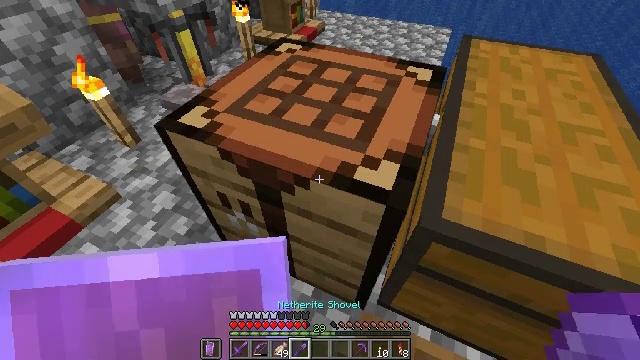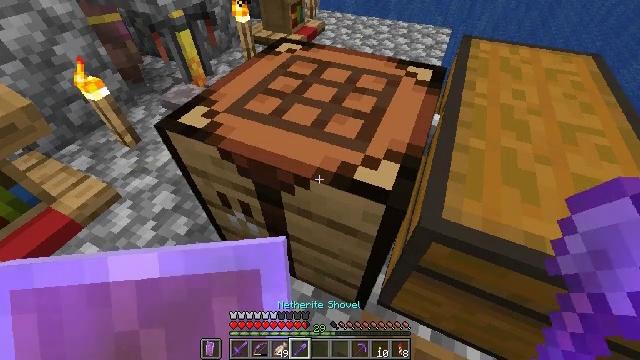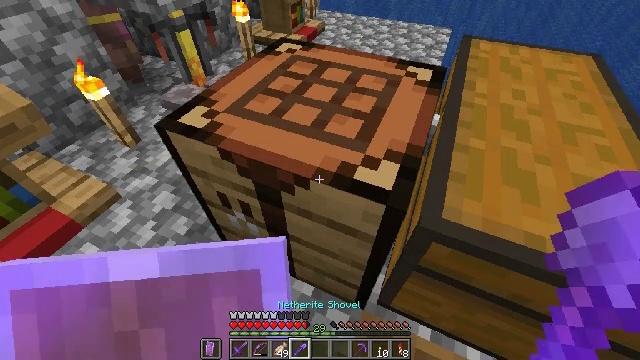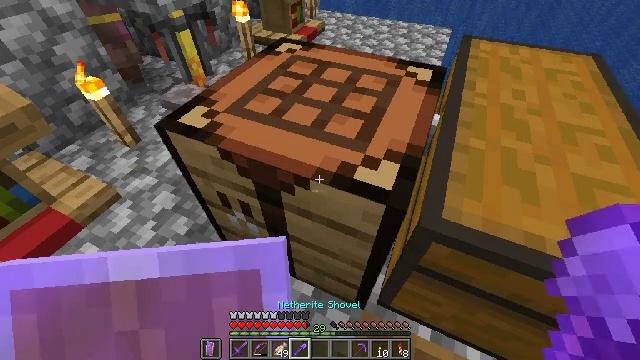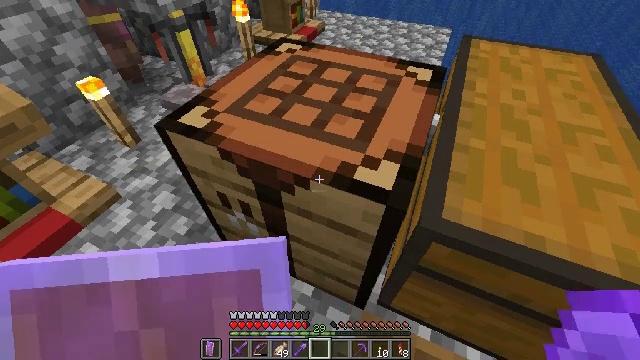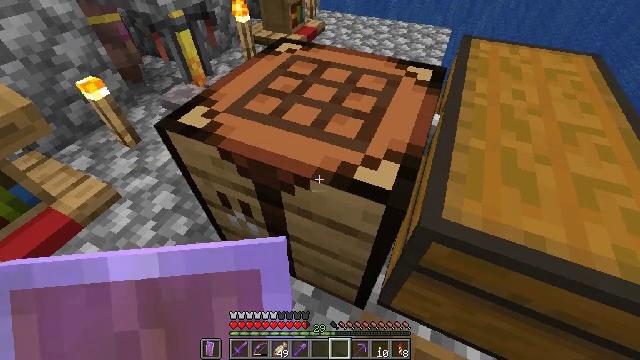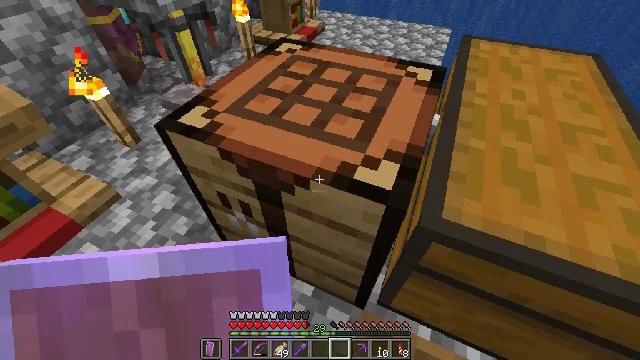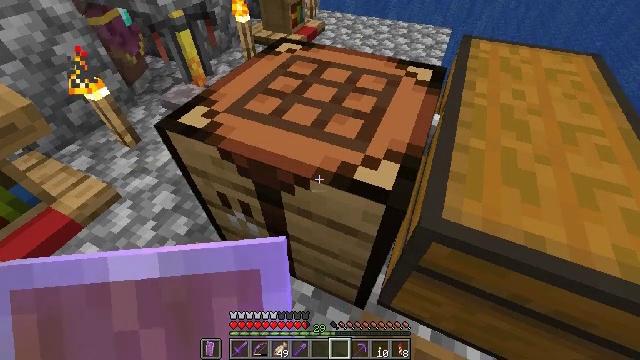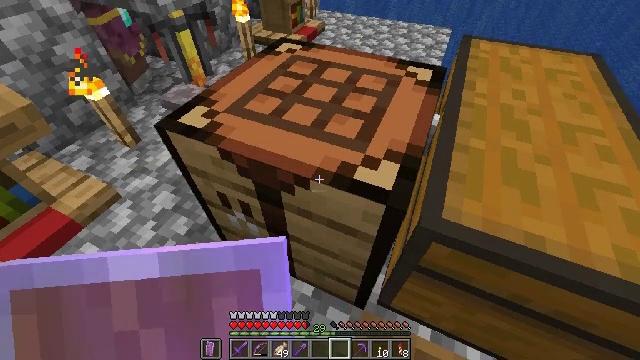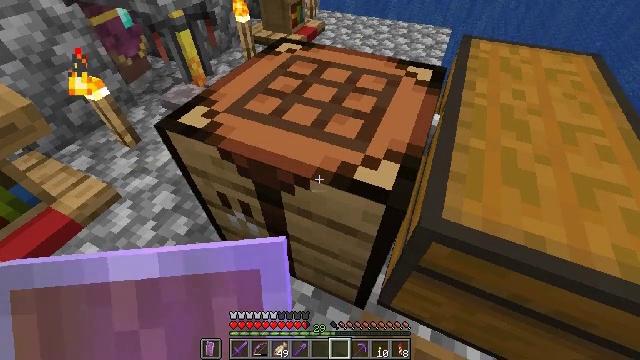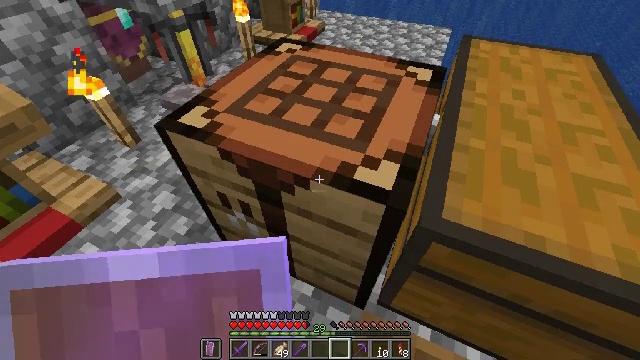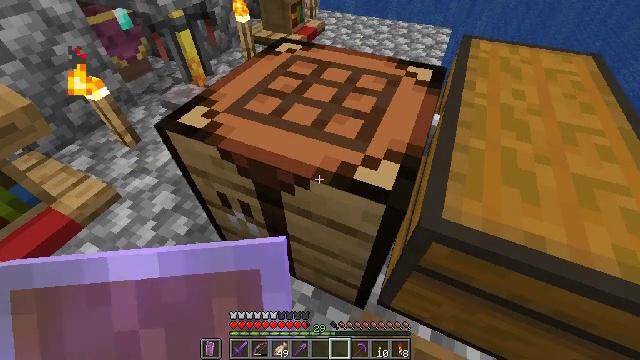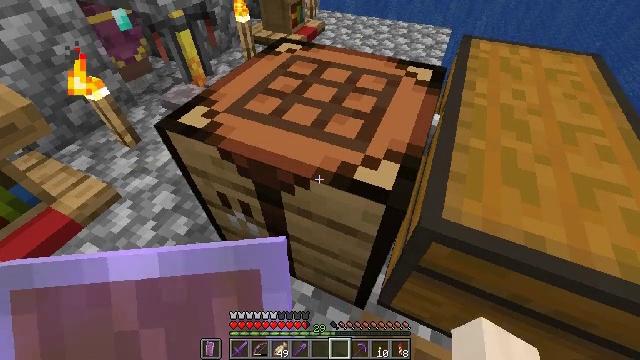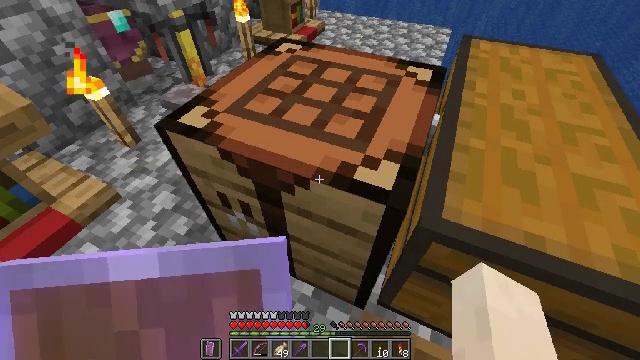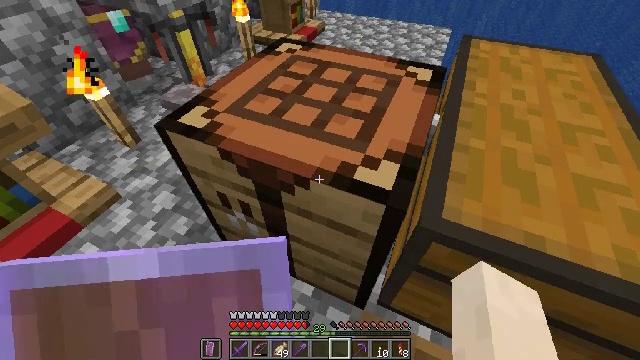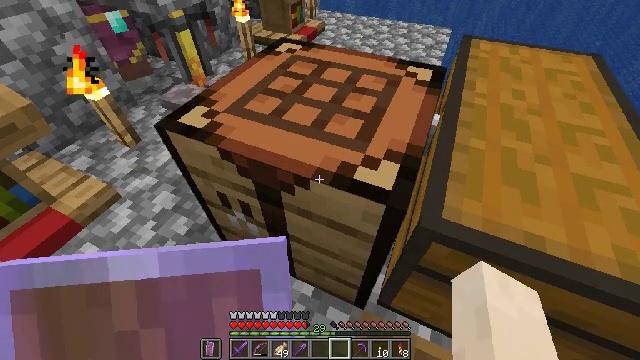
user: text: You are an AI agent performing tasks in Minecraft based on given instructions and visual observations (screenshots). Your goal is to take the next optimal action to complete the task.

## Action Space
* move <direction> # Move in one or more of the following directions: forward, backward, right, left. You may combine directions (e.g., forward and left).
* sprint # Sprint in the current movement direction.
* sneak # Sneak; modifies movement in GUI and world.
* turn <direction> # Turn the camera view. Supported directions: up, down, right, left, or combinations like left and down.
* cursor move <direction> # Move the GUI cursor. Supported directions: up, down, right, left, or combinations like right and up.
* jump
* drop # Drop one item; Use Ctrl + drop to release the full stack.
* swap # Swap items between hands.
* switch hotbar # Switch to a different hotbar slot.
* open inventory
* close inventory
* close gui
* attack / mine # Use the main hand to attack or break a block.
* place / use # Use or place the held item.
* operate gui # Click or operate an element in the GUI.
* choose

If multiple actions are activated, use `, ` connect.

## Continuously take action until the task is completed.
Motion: motion action
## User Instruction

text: Get the crafting table into the inventory.
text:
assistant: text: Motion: no_op
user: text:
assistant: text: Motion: no_op
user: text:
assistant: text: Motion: no_op
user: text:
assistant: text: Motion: no_op
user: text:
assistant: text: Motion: no_op
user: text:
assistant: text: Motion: no_op
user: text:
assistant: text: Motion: no_op
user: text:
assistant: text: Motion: no_op
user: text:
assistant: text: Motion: no_op
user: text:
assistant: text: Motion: no_op
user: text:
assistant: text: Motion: no_op
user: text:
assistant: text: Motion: no_op
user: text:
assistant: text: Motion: no_op
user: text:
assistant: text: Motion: no_op
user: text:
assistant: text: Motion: no_op
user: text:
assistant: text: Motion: no_op
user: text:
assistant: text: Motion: no_op
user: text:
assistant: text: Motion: open inventory
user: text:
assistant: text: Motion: open inventory
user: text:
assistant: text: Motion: open inventory
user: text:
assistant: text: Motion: turn right and down
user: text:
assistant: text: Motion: turn right and down
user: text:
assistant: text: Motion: turn right and down
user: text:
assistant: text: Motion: no_op
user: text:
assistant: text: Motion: no_op
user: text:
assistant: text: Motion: sneak
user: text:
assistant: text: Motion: sneak
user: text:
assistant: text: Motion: sneak
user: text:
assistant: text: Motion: sneak
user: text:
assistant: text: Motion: sneak